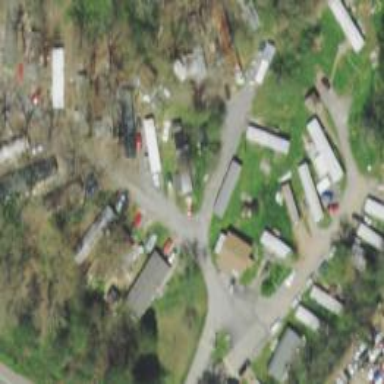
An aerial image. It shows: Residential area known as trailer park.